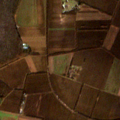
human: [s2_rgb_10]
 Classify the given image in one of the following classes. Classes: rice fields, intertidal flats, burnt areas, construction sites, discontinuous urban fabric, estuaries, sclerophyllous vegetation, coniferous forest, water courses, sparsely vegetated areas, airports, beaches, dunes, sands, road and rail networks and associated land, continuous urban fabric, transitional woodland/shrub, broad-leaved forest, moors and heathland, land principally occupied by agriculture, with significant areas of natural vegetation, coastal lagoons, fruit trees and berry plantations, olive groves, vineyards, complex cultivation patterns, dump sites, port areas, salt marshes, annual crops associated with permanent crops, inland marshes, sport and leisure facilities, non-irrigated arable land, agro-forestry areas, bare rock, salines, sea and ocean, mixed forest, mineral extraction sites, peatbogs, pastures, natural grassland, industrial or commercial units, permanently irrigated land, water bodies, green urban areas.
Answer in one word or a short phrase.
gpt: non-irrigated arable land, transitional woodland/shrub